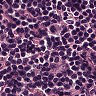
Metastatic tissue present: no